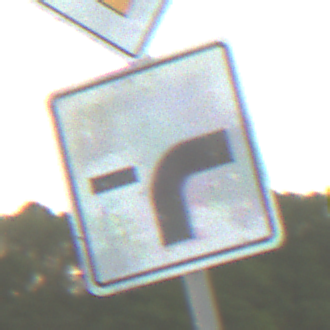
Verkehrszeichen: VerlaufVorfahrtsstrasse9
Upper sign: Vorfahrtsstrasse
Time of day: SunriseSunset
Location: Outdoor (RoadRail)
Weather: PartlyCloudy
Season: NotSpecified
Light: Natural